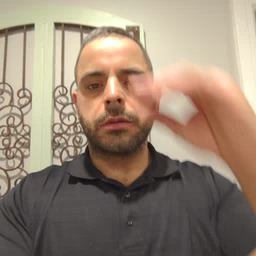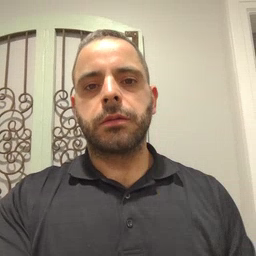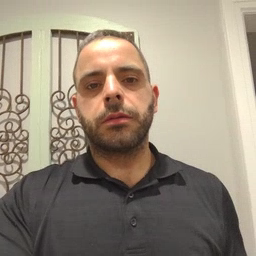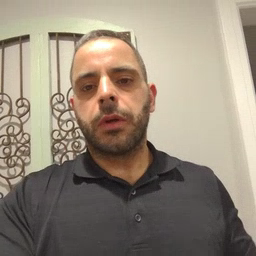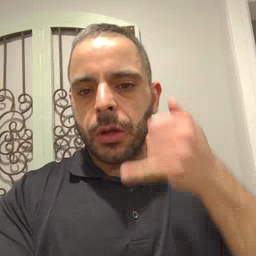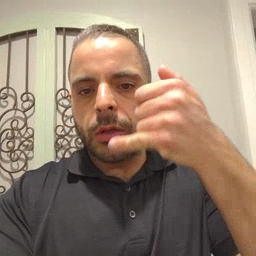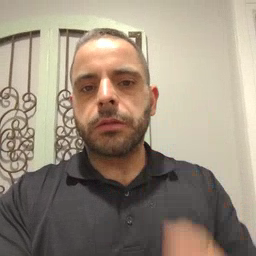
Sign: callonphone